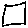
Label: square